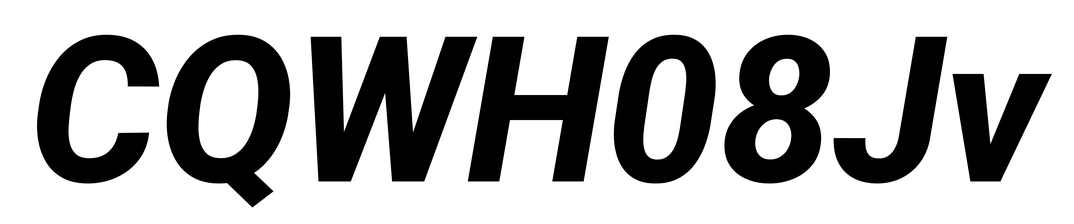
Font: Roboto-Italic_ExtraBold_Italic